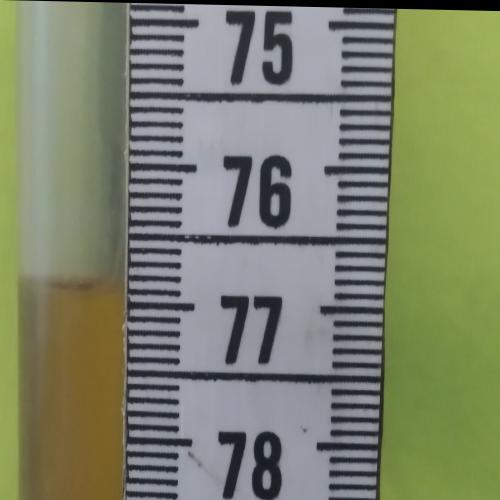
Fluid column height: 76.9 cm